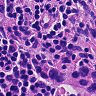
Metastatic tissue present: yes